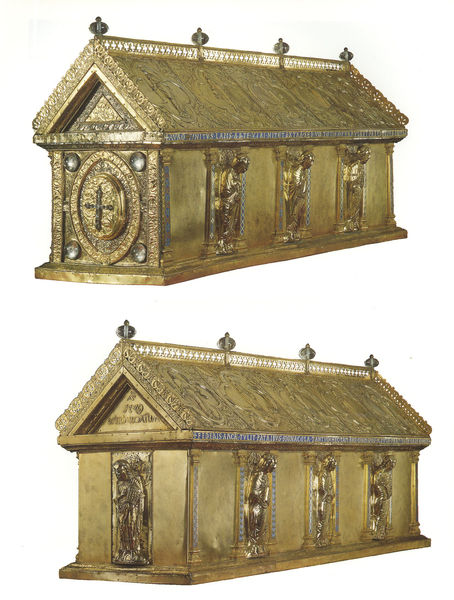
Titel: Reliquienschrein des Hl. Viktor
Schlagwörter: dach, haus, gold, edelsteine, oval, goldfarben, relief, figuren, verzierung, metall, kreuz, gravur, edelstein, tempel, heilige, schatulle, schrein, kästchen, metallarbeit, bergkristall, reliquiar